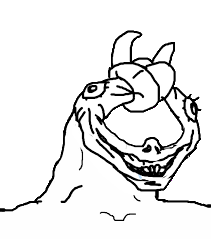
Label: 5_Brainlet